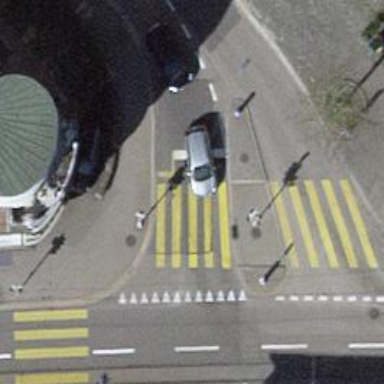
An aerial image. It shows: Road with traffic signals and zebra crossing with traffic signals.